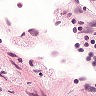
Metastatic tissue present: no